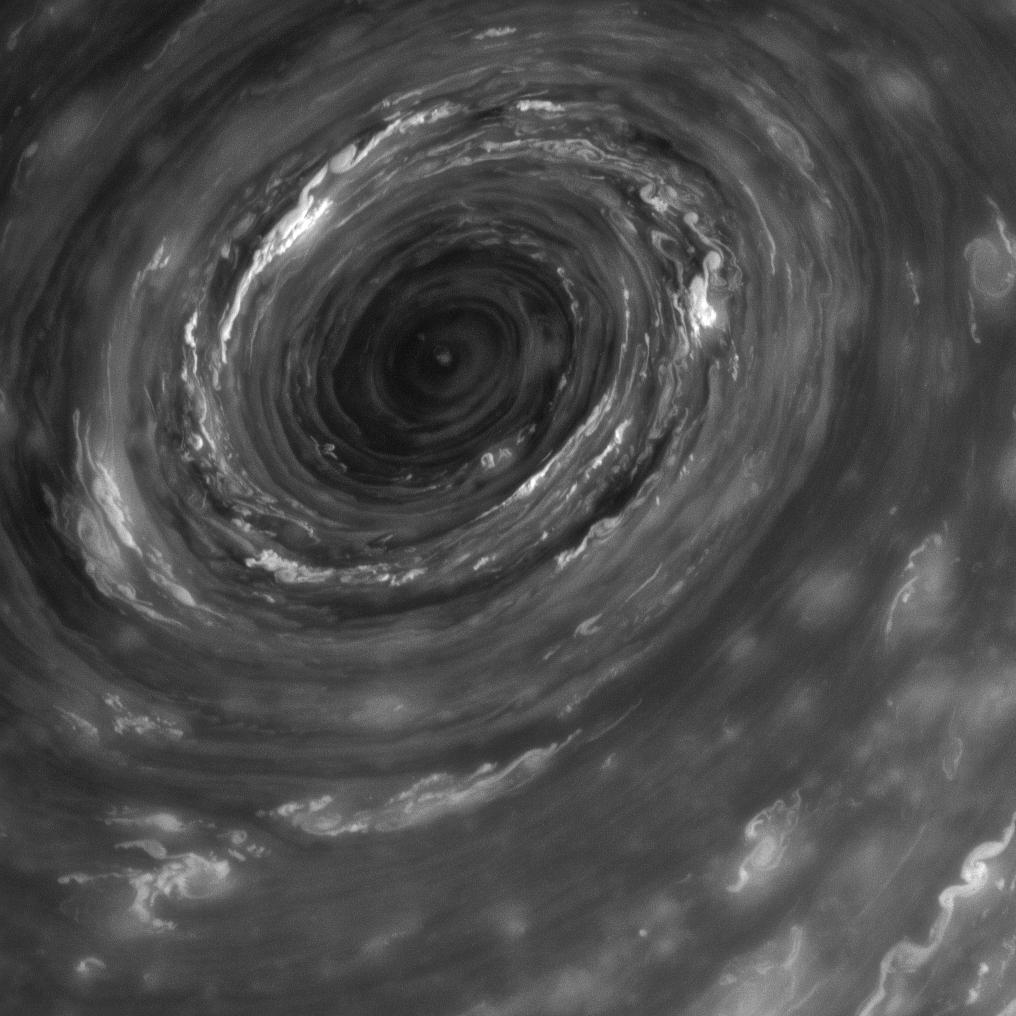
The Maelstrom Saturn, Cassini-Huygens